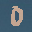
Label: 0